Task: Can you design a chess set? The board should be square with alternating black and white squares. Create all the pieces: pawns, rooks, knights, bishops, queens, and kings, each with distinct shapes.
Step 239:
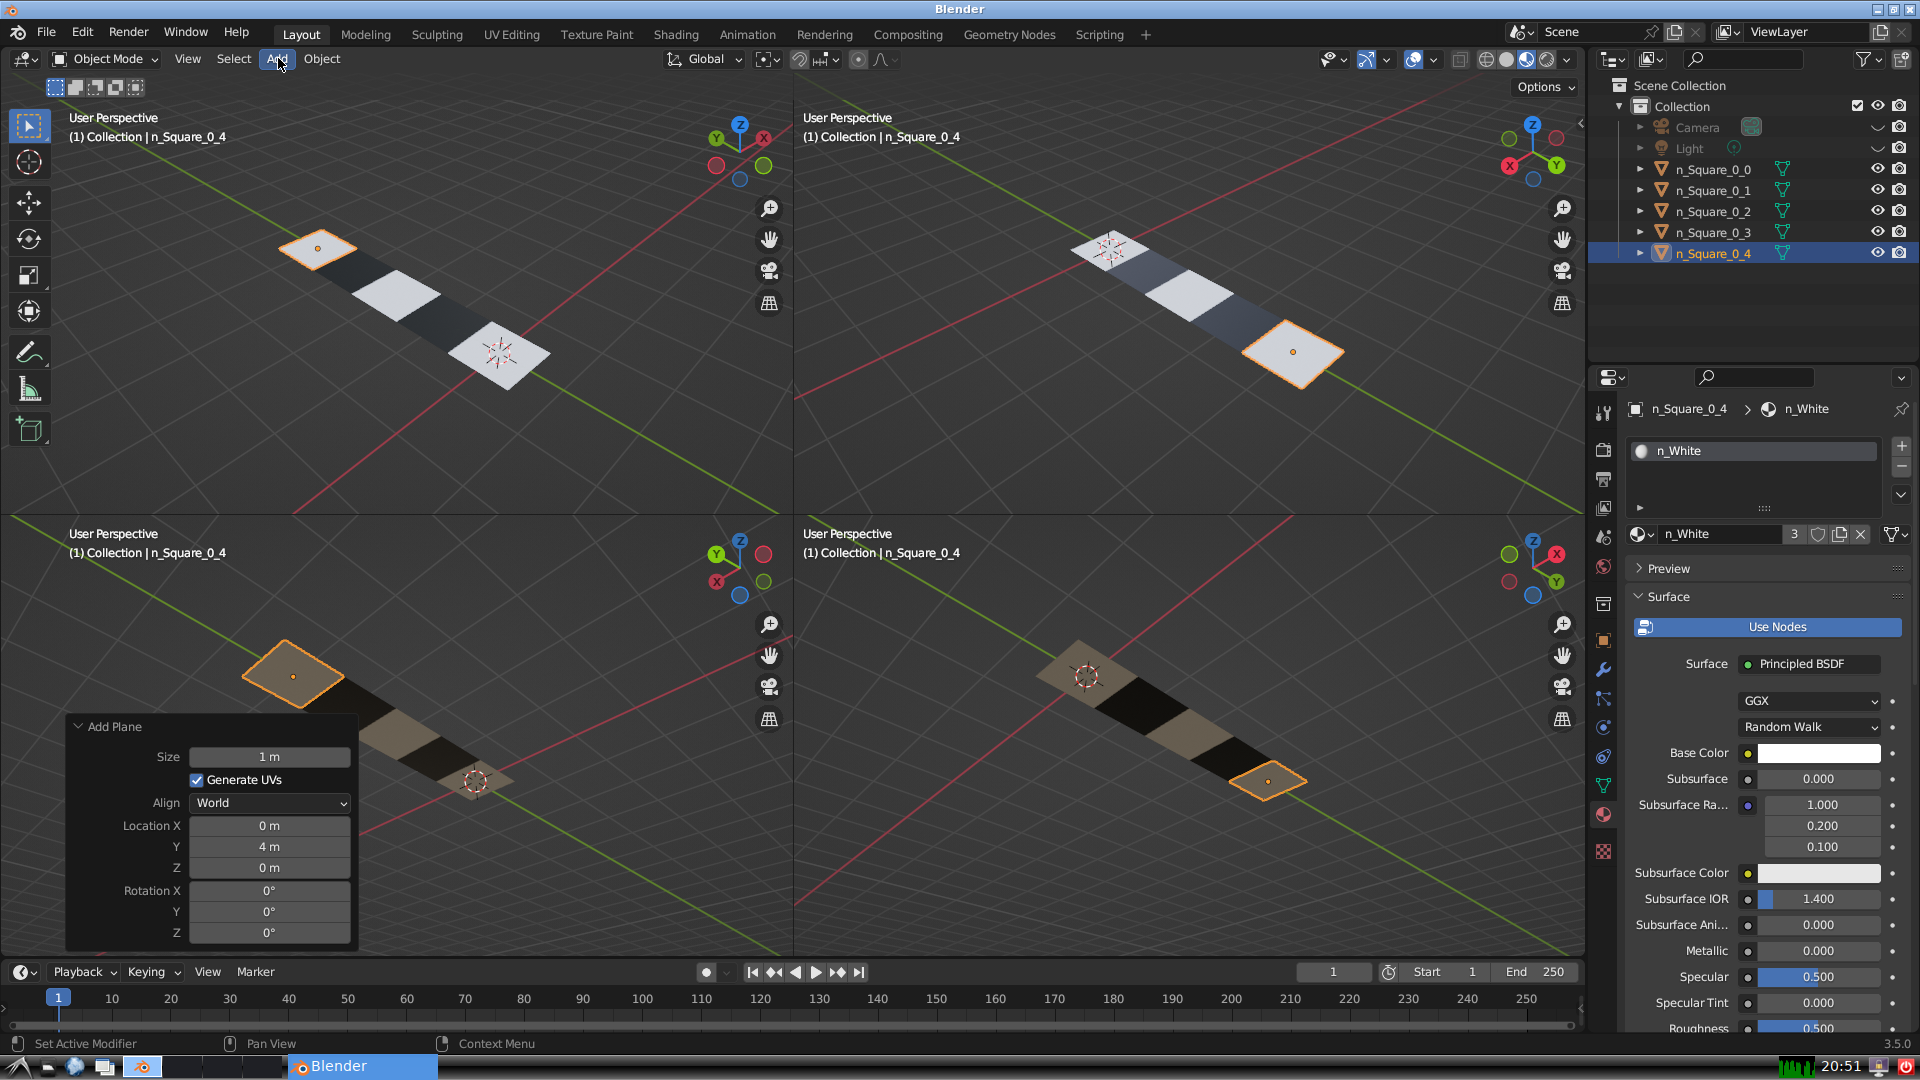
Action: click: no